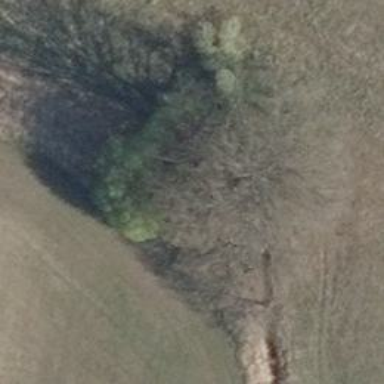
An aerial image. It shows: Natural monument - majestic tree.